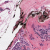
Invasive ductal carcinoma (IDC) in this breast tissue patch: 0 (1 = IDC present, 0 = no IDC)